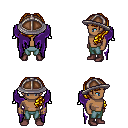
a pixel art fantasy rpg character, male body template, human, dark skin, purple wings, teal pants, blonde princess hairstyle, chain helm, maroon shoes, four views (front, back, left, right), 2x2 character sprite sheet, small pixel art, hard edges, no anti-aliasing